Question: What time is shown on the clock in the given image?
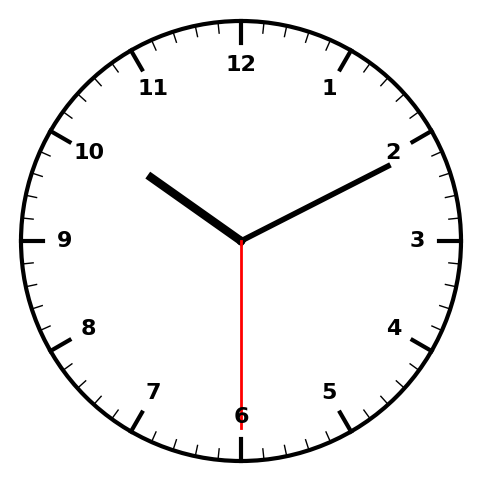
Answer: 10:10:30